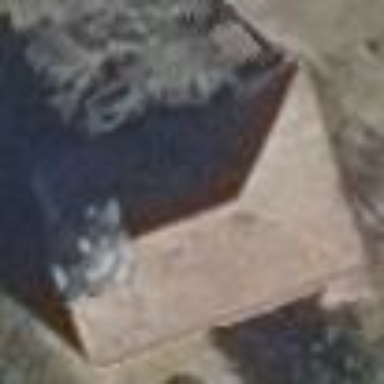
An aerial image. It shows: Beautiful church building.